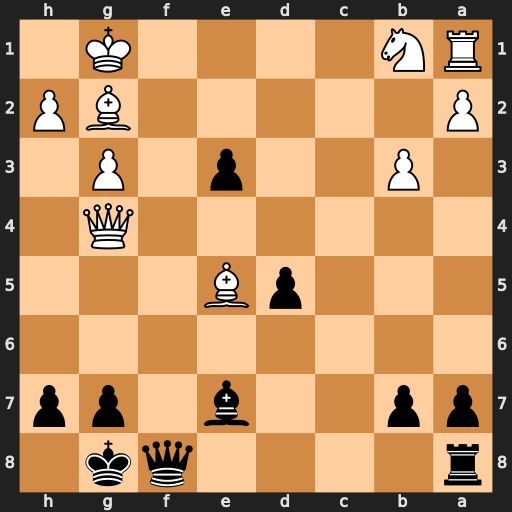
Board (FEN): r4qk1/pp2b1pp/8/3pB3/6Q1/1P2p1P1/P5BP/RN4K1
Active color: b
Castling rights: -
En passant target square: -
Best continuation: Qf2+ Kh1 Qe1+ Bf1 Qxf1#